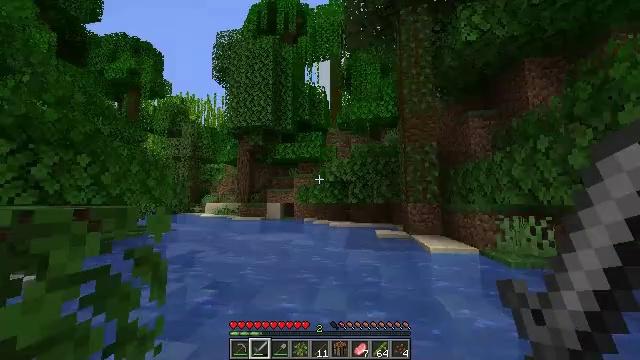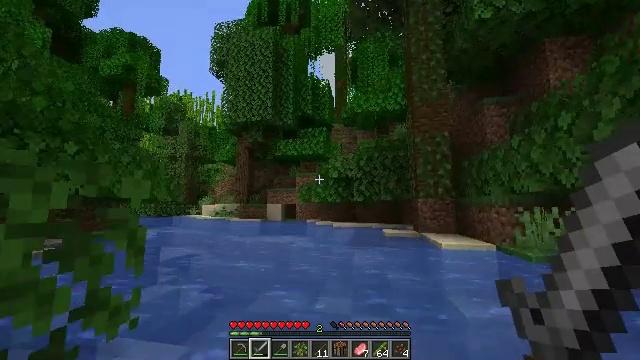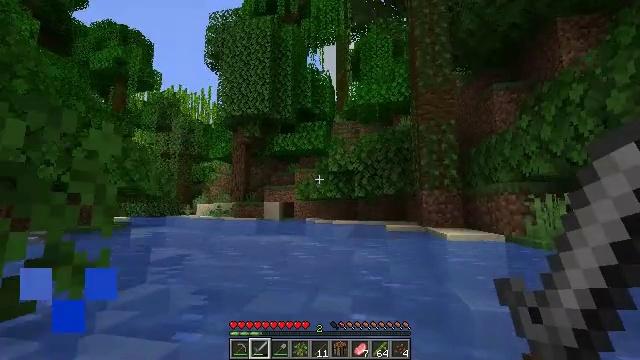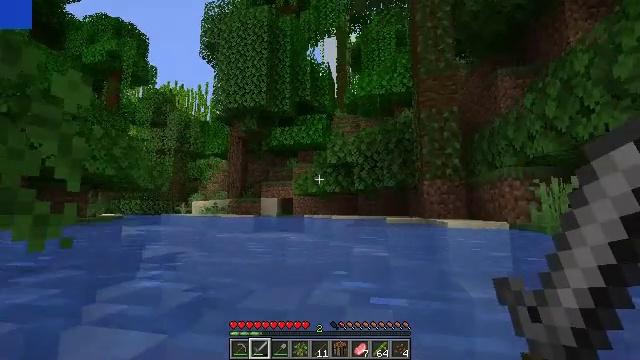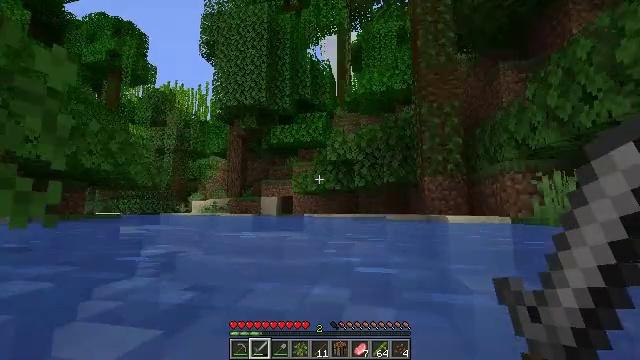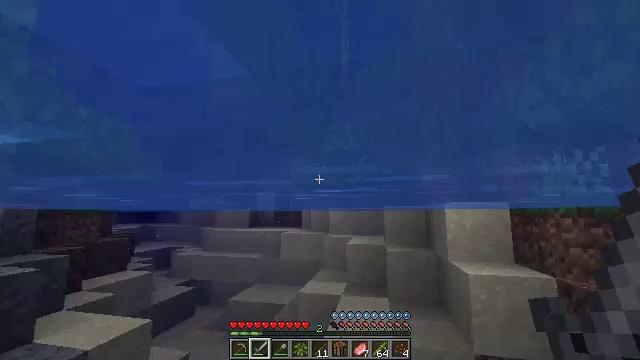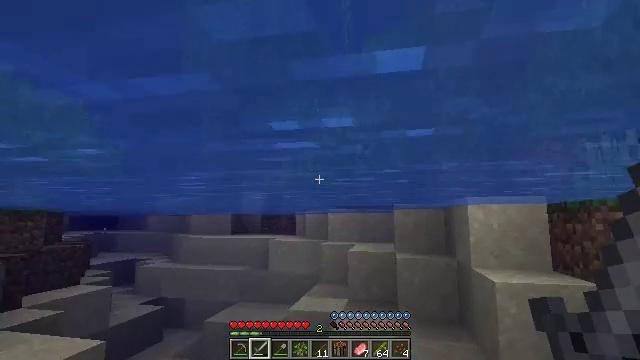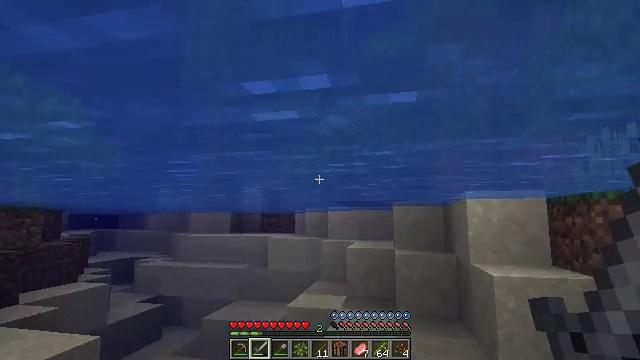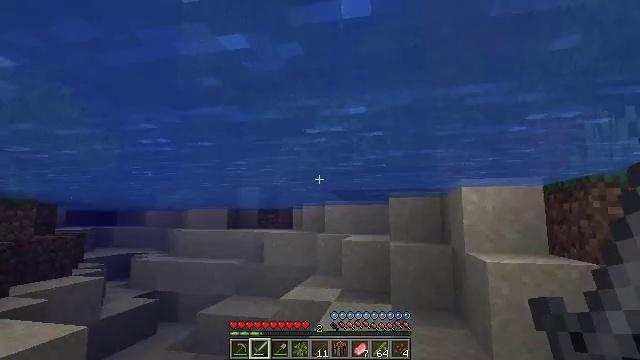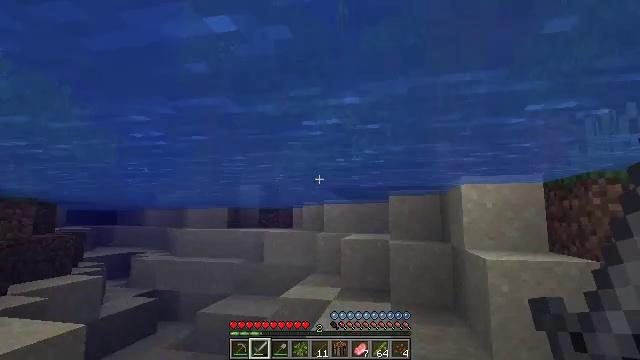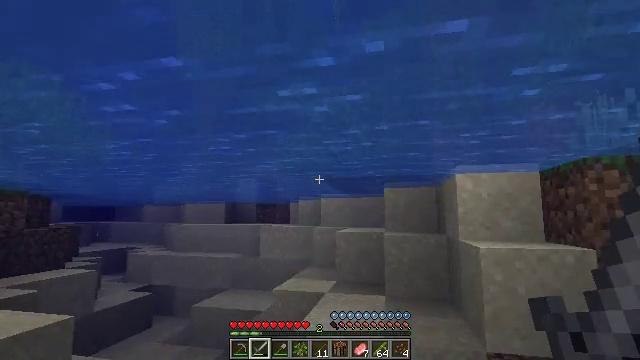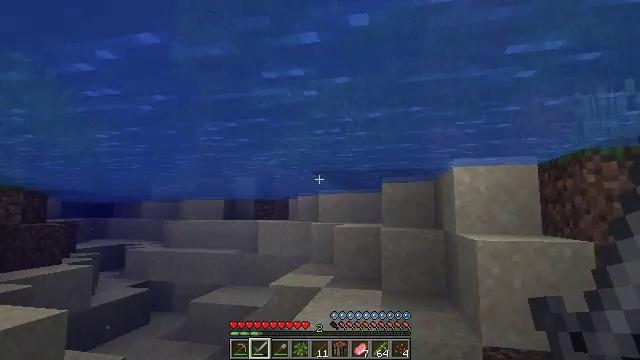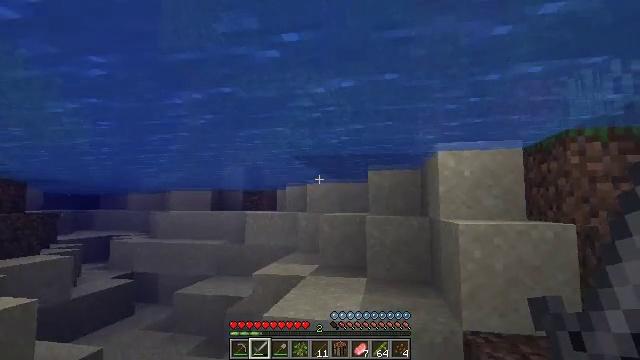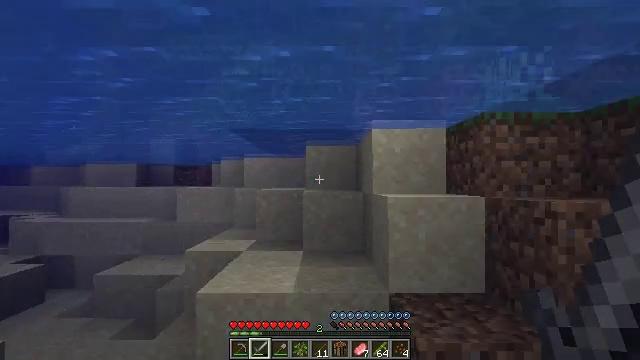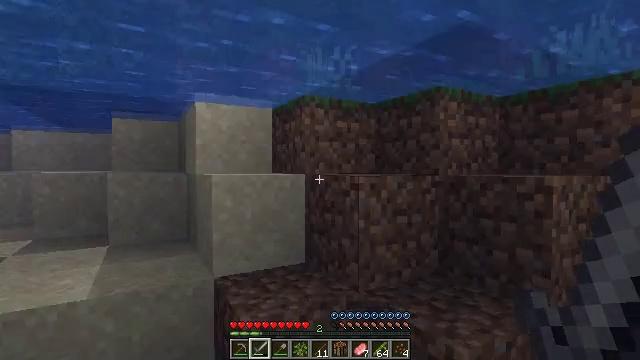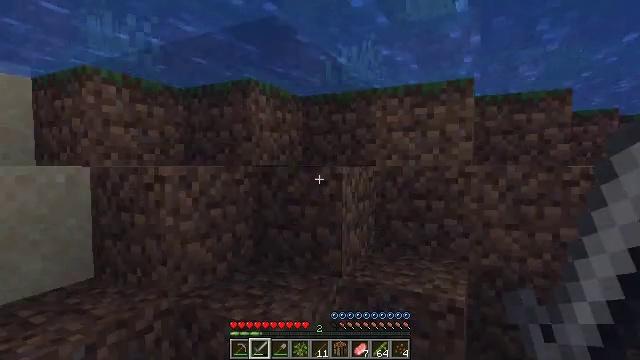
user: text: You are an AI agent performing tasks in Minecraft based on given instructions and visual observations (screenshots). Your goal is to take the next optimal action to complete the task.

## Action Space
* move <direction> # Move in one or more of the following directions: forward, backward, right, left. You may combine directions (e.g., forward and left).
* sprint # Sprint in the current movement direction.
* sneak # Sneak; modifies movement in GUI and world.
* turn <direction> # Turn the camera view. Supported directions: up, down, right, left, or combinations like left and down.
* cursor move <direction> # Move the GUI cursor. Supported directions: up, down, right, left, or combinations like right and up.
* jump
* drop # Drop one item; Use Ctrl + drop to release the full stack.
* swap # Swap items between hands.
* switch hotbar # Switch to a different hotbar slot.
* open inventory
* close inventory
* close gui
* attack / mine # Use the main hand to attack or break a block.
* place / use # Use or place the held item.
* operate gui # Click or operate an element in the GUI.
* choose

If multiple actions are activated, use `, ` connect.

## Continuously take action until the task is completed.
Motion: motion action
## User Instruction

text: Attack the melon to collect it.
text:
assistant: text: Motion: move forward and move right, turn left
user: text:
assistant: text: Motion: move forward and move right
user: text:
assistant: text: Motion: move forward and move right
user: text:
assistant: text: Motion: move forward and move right
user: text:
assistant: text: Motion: move forward and move right
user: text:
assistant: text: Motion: move forward and move right
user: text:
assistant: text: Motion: move forward and move right
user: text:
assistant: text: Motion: move forward and move right
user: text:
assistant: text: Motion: move forward and move right
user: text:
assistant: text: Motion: move forward and move right
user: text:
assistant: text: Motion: move forward and move right
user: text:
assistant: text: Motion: move forward and move right, turn right and down
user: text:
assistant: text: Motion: move forward and move right, turn right and down
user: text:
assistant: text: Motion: move forward and move right, turn right and down
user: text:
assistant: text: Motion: move forward and move right, turn right and down
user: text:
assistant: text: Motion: move forward and move right, turn right
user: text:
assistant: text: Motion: move forward and move right, sprint, turn right and up
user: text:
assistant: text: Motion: move forward and move right, sprint, turn right and up
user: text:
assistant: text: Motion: move forward and move right, sprint
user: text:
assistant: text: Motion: move forward and move right, sprint
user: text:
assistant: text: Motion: move forward and move right, sprint
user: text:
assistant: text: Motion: move forward, sprint
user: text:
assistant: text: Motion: move forward, sprint
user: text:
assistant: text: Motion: move forward, sprint
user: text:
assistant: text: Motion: move forward, sprint
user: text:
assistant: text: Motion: move forward, sprint
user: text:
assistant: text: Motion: move forward, sprint
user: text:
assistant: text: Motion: move forward, sprint
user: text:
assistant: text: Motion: move forward, sprint
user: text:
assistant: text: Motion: move forward, sprint, jump